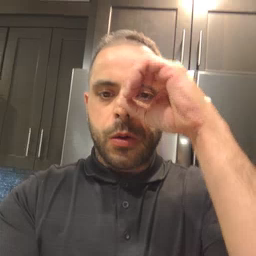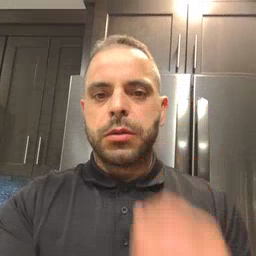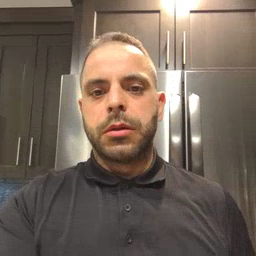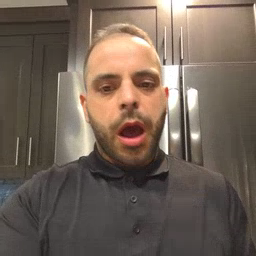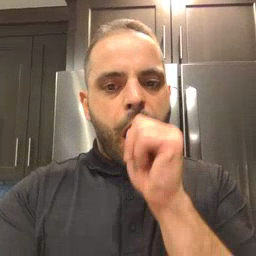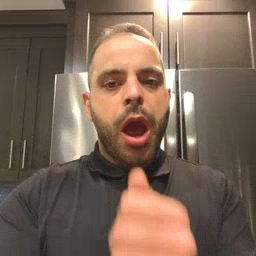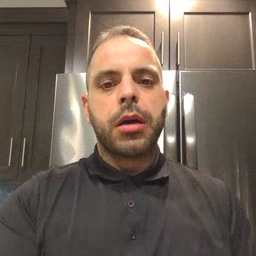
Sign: nuts